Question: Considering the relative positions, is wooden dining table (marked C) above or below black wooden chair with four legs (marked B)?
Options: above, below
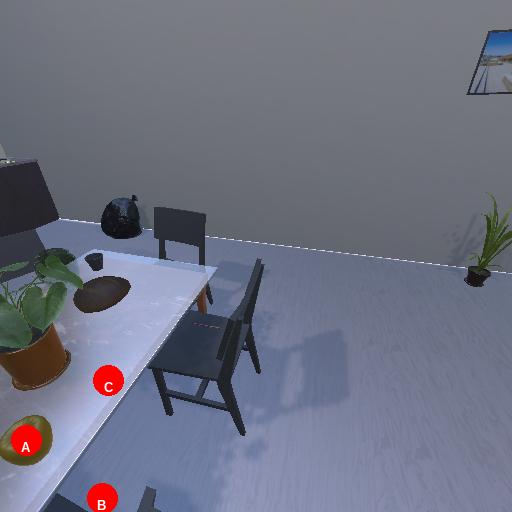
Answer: above